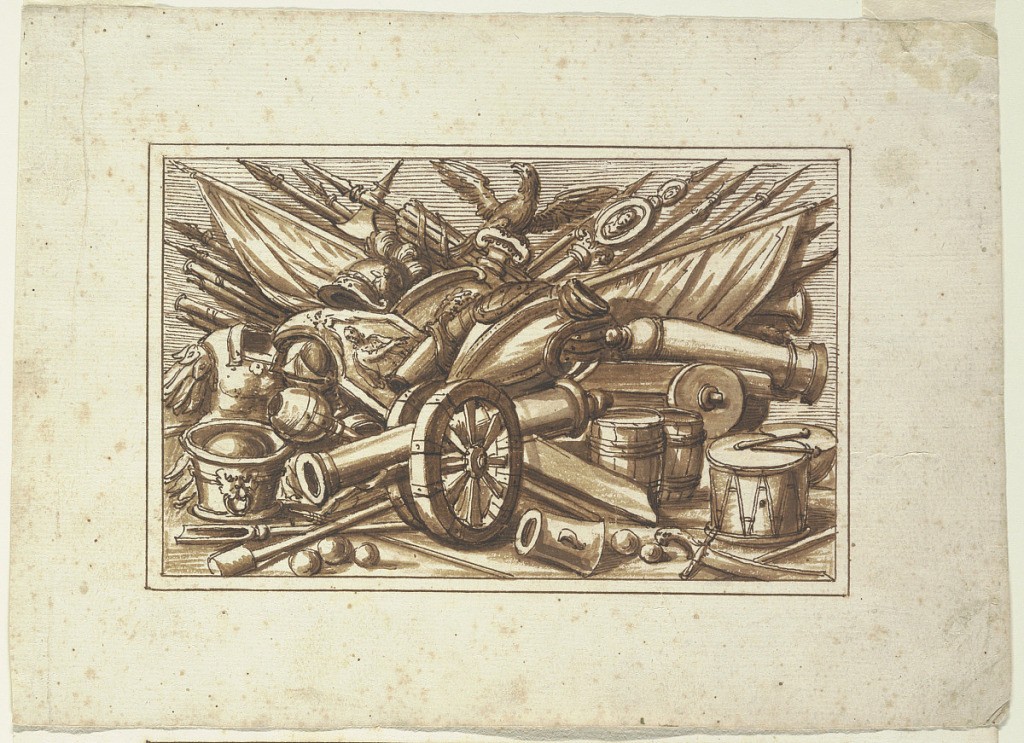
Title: One of a set of trophies of weapons of war as a decoration of a horizontal panel
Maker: Francesco Bedeschini, Italian
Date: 1675-1699
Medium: Pen, brush, sepia
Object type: Drawing
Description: The drawing has two borderlines, the background bearing horizontal lines. Intended to be engraved